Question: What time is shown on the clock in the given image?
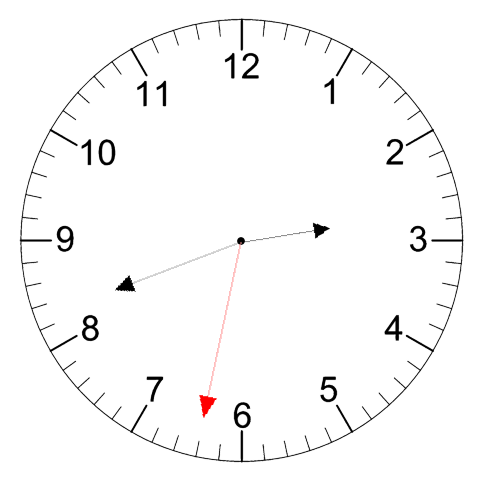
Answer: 02:41:32